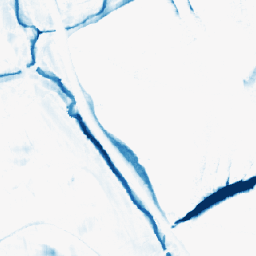
Category: morphological
Decomposition family: morphological_rect
Decomposition parameters: operation: closing
width: 10
height: 20
Upsampling method: nearest
Upsampling parameters: scale: 4
Upsampling scale: 4